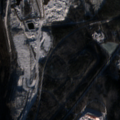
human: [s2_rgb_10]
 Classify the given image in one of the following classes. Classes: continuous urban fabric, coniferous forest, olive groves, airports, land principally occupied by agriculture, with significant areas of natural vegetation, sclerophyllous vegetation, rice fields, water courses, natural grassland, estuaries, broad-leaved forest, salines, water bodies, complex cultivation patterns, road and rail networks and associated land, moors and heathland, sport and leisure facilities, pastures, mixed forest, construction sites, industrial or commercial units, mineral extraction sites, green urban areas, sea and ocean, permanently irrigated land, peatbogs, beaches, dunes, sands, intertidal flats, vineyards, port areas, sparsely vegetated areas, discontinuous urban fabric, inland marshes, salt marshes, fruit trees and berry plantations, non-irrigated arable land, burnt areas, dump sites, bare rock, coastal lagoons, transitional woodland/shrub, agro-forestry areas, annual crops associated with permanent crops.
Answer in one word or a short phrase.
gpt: dump sites, mixed forest, transitional woodland/shrub, water bodies